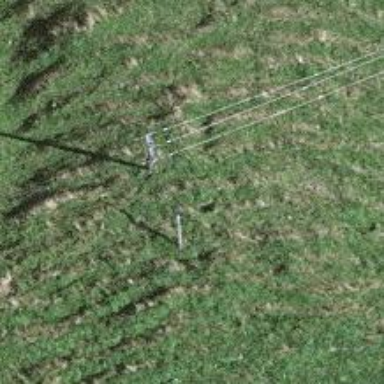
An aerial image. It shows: Power pole.